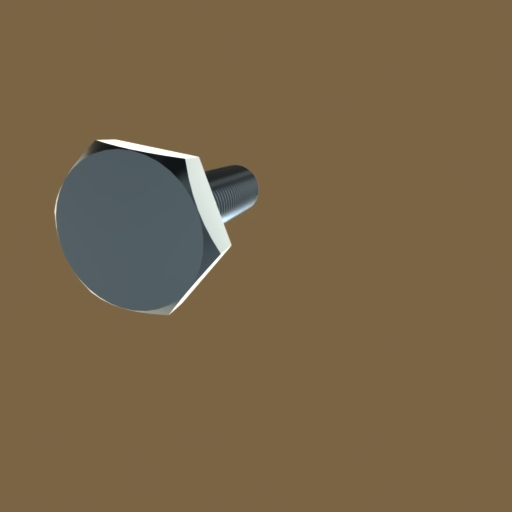
Label: bolt